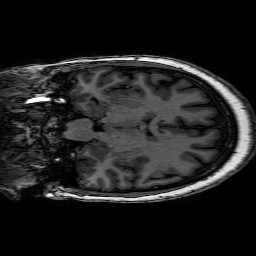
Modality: T1w
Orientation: coronal
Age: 45
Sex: female
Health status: healthy